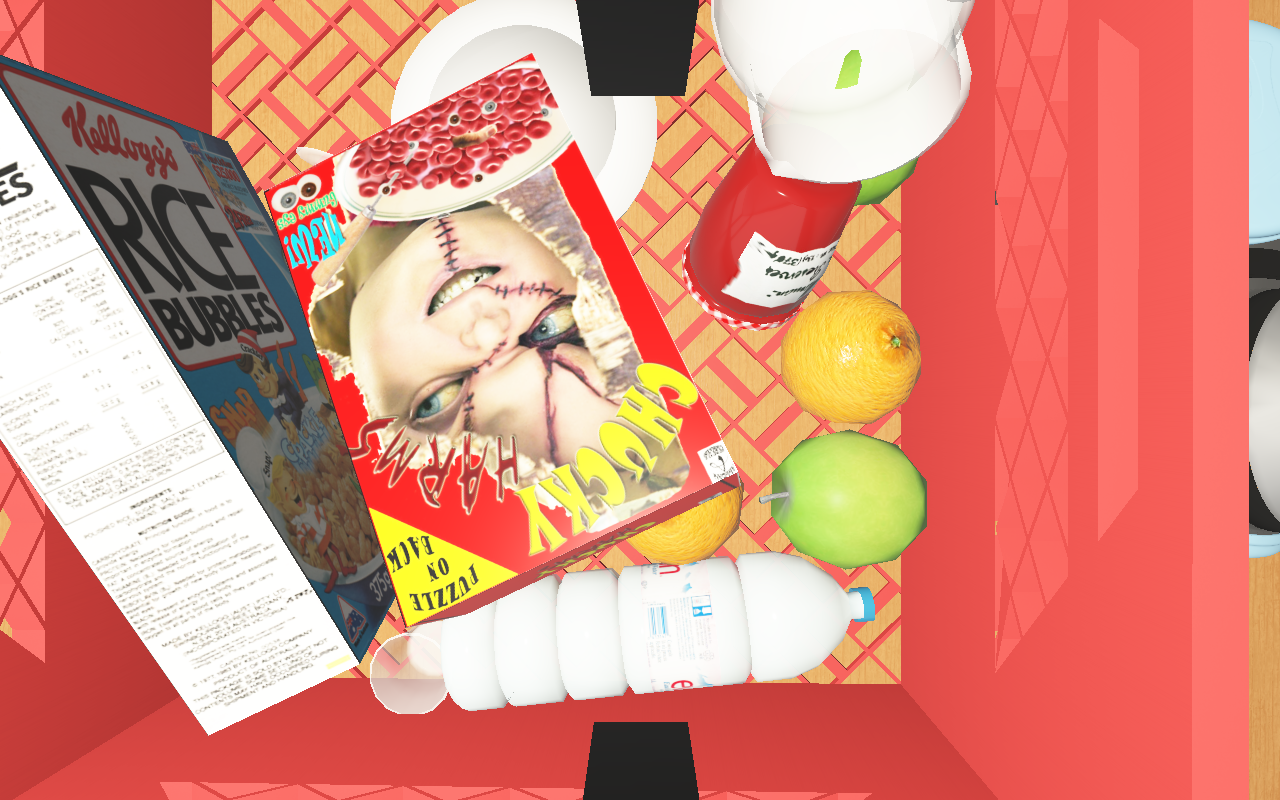
Objects in the scene:
carafe
water bottle
orange
spoon
plate
glass
wineglass
jam jar
cereal box